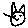
Label: cat